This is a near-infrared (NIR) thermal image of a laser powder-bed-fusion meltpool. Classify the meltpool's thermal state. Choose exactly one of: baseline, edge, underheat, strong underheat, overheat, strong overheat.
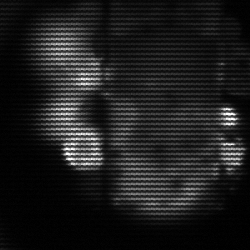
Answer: strong underheat